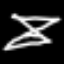
Label: hourglass